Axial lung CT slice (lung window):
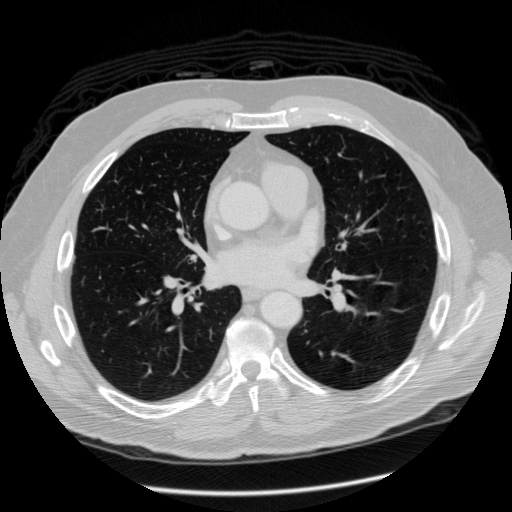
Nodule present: no